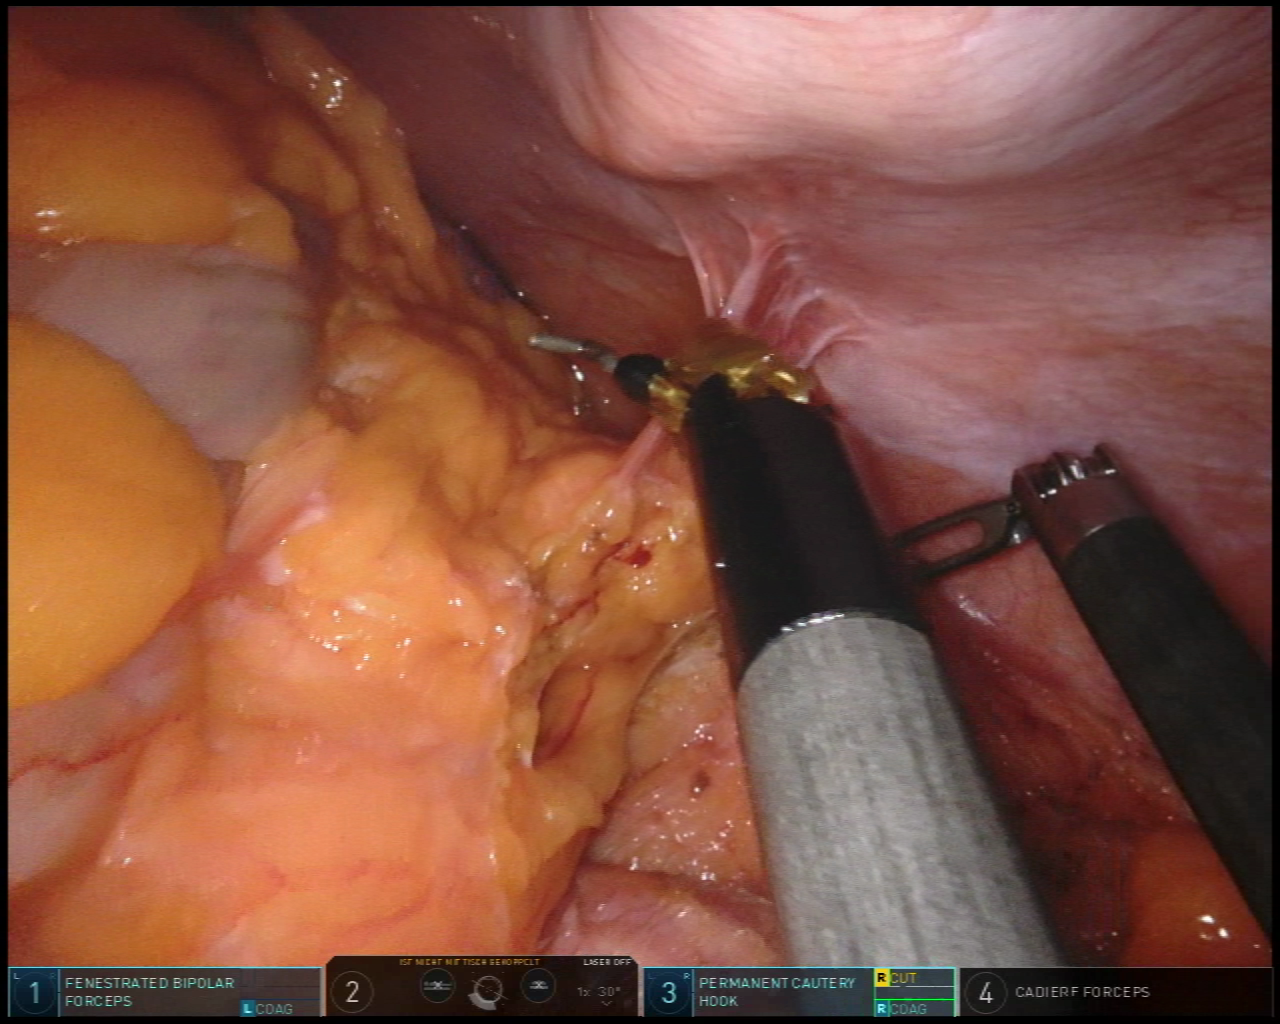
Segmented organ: spleen
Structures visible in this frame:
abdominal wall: yes
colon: yes
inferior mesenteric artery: no
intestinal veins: no
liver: no
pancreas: no
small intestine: no
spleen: yes
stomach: no
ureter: no
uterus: no
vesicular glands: no